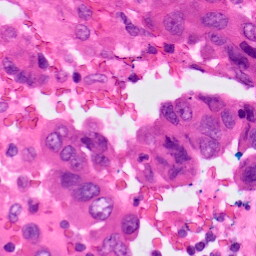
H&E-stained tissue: Lung